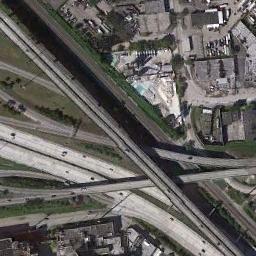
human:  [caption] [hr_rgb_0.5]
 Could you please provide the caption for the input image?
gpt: There are many overpasses of different lengths .

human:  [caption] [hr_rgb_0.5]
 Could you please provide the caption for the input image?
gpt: The overpass is on the grass next to some houses .

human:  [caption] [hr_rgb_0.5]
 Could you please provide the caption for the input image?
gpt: The intricated overpasses is over the roads and some buildings are next to the overpass .

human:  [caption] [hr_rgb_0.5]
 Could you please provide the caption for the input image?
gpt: Below this overpass is a four-lane highway .

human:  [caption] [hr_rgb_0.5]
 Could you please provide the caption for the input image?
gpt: There are some green lawns and many buildings beside the overpass .